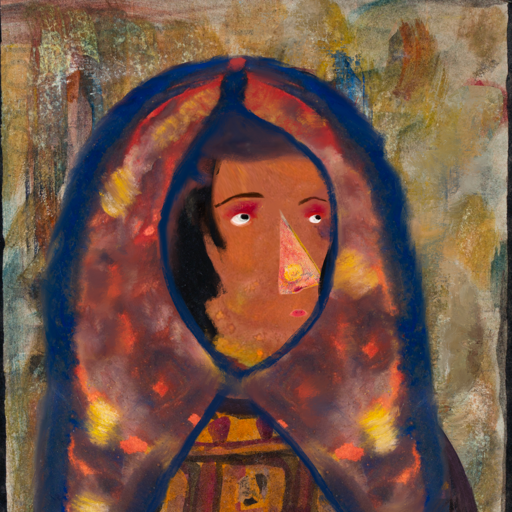
Background: Pipe, Head And Neck Side: Mother_And_Son_Son, Face Side: Irani, Bust: Doll, Hair Side: Mosgoul, Head Accessory: Mother_And_Son_Mother_Scarf, Second Necklace: Blank, Necklace: Blank, Baby: Blank